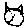
Label: cat